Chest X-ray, PA view. Patient: 25 years old, sex F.
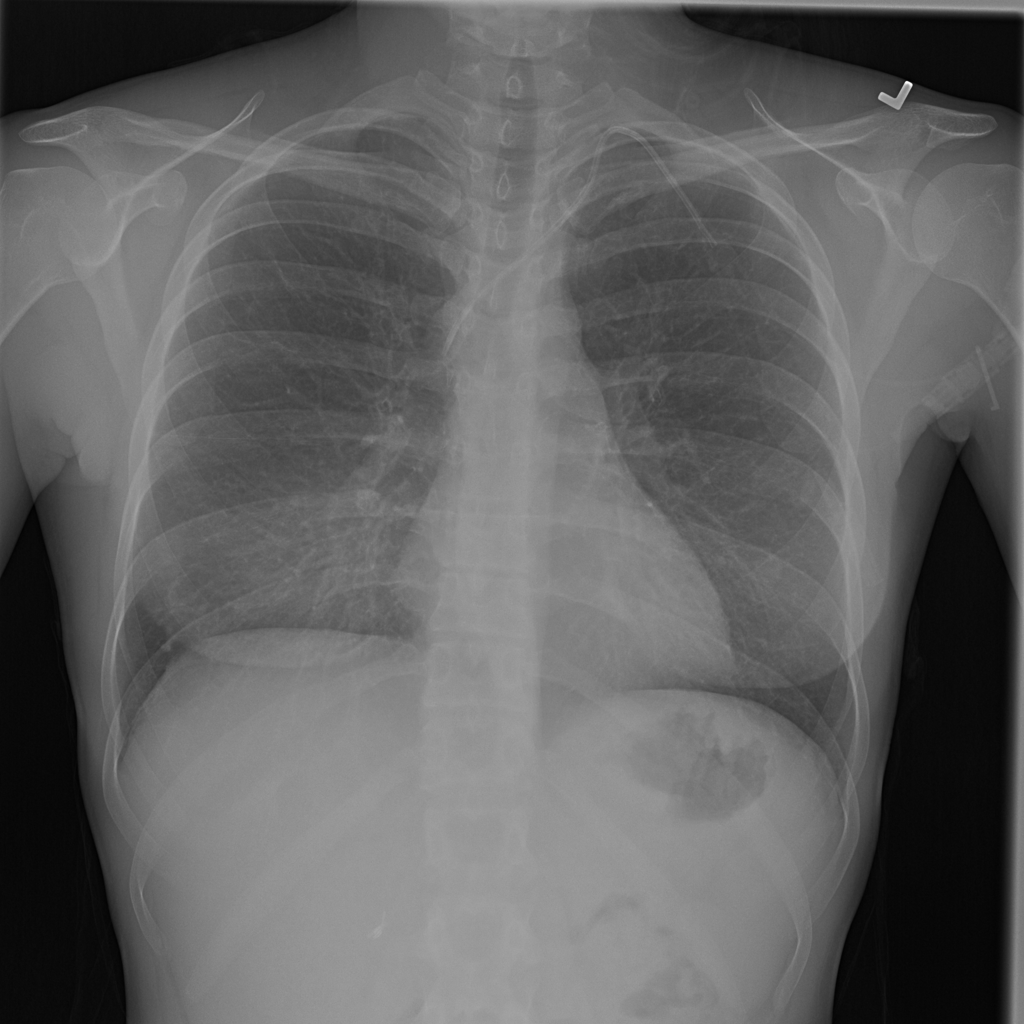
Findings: No Finding